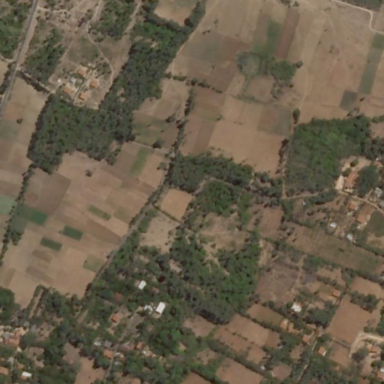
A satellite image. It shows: Farmland with rice crop.